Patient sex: M
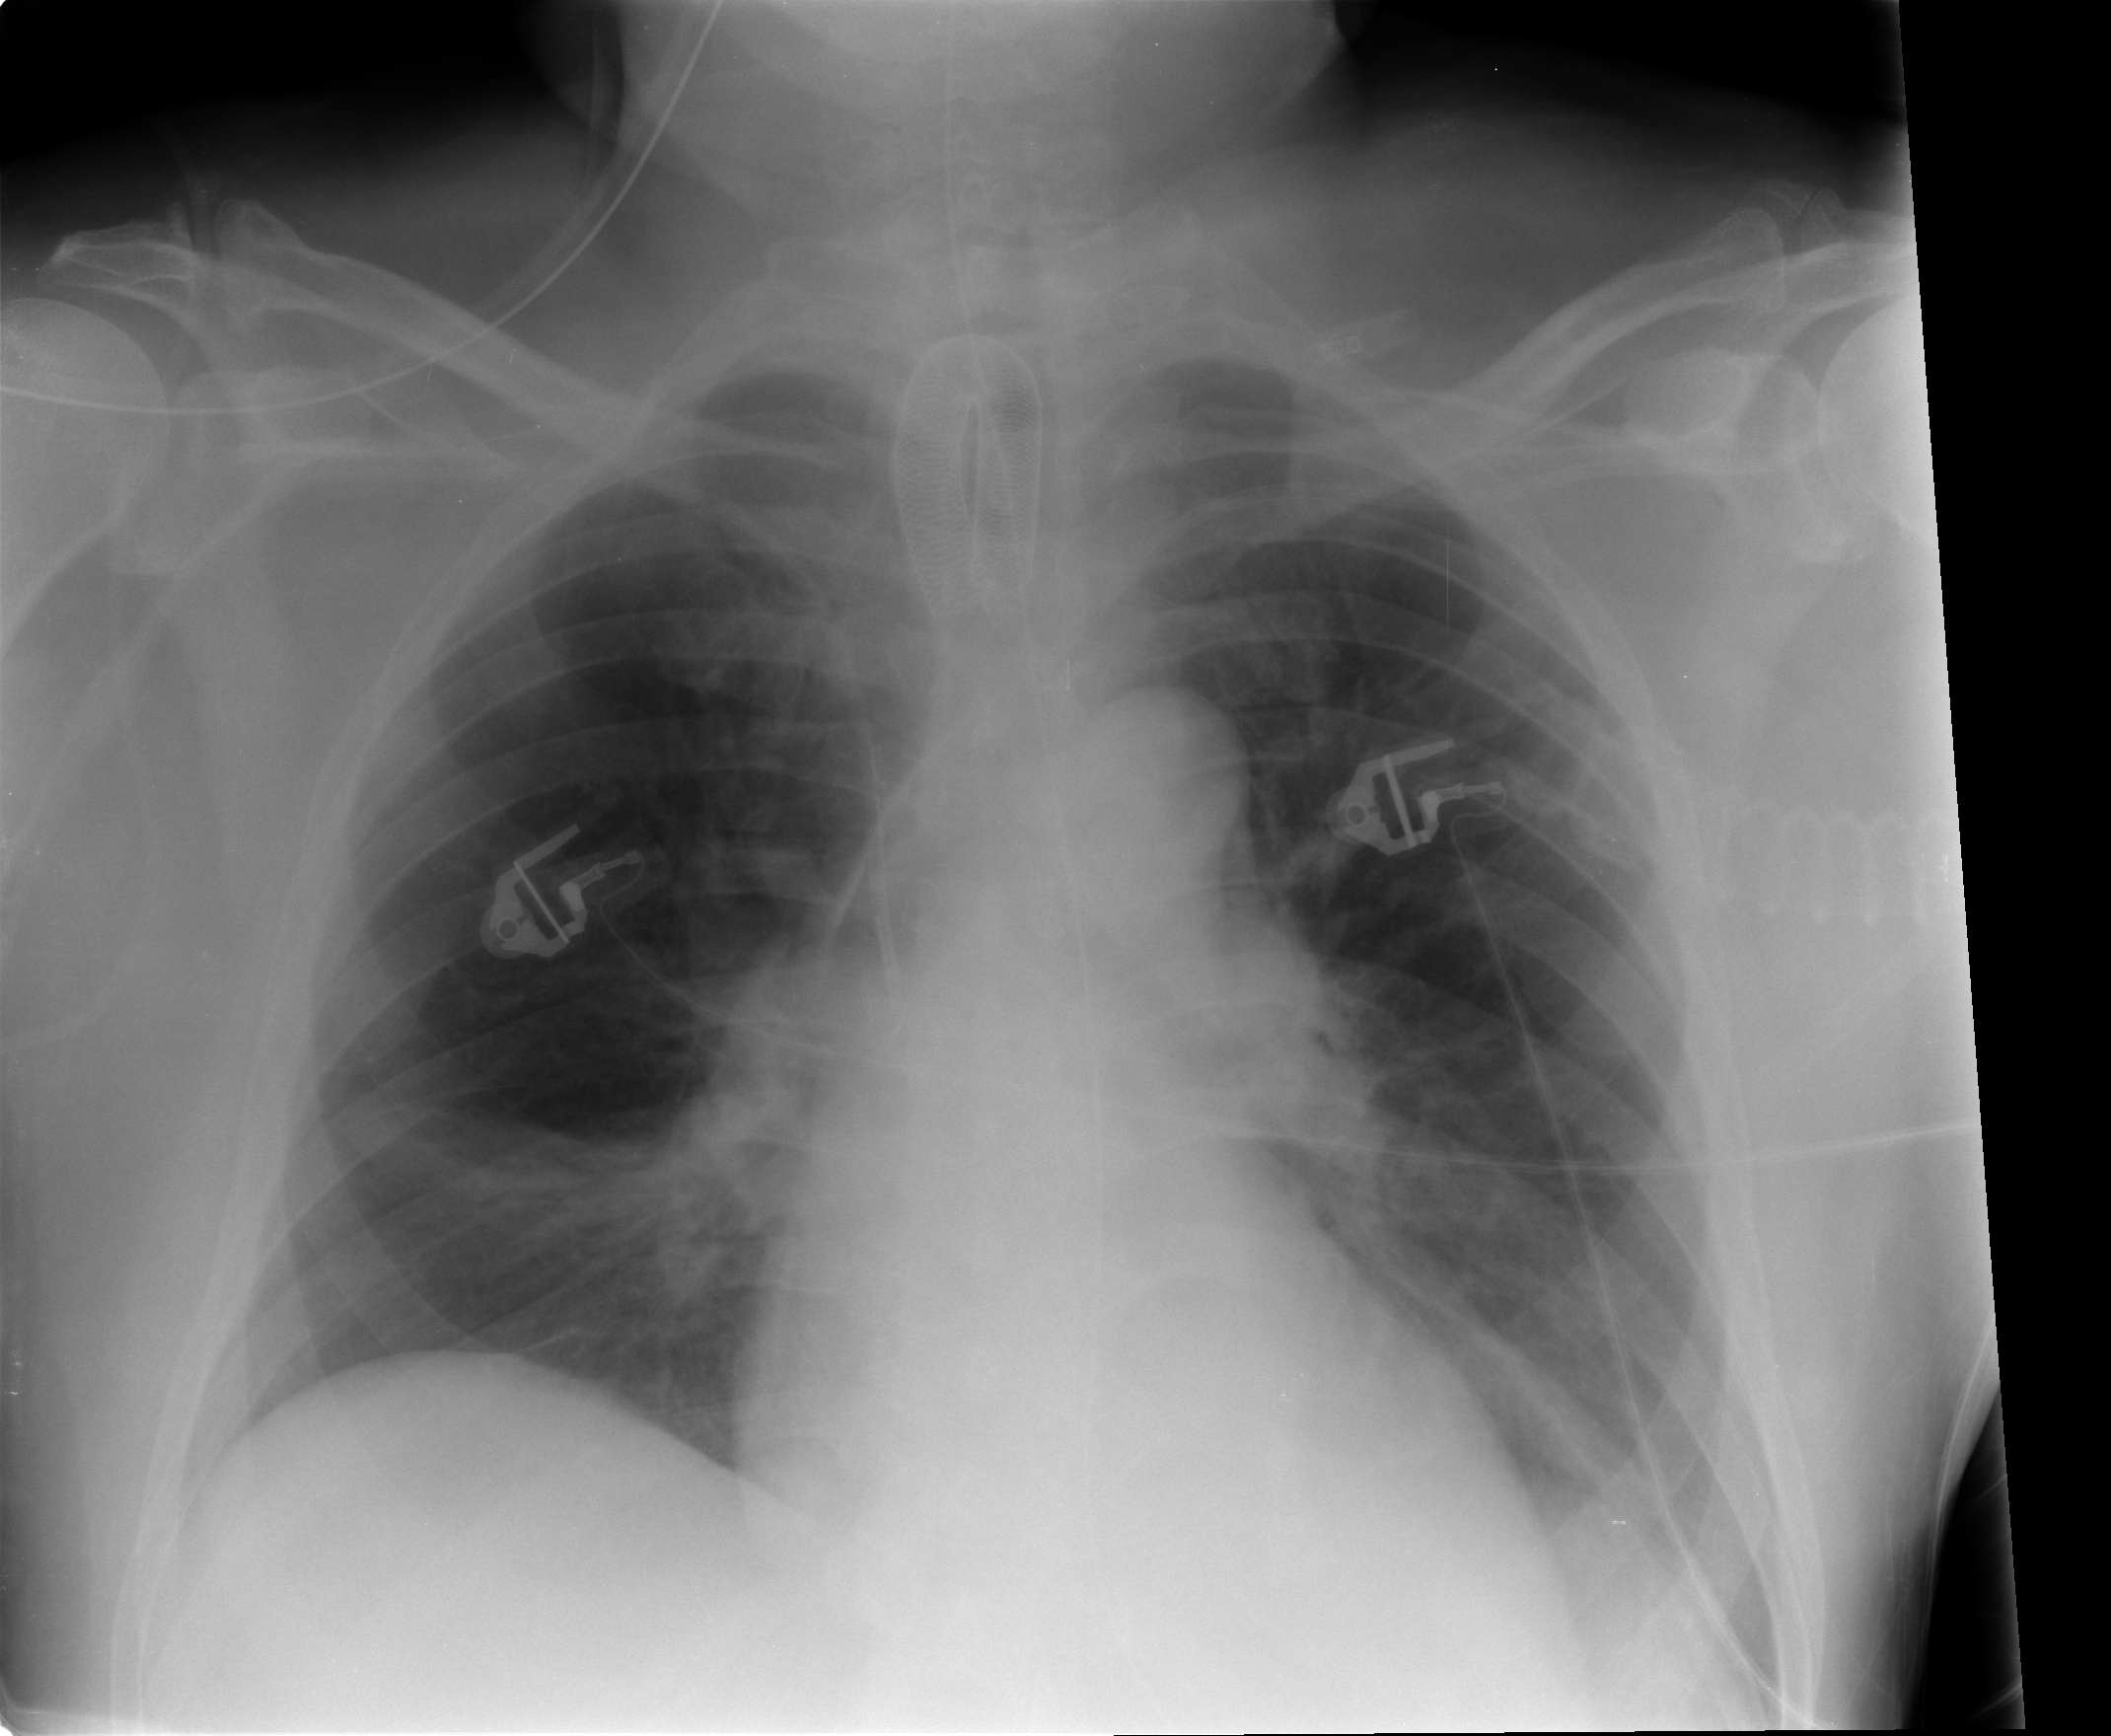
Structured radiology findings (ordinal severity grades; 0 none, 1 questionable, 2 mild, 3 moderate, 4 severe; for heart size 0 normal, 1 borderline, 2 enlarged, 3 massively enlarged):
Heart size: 0
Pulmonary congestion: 2
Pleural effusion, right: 0
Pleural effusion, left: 1
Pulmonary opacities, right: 1
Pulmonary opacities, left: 1
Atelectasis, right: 2
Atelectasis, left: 2